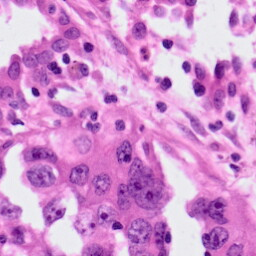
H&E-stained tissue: Lung